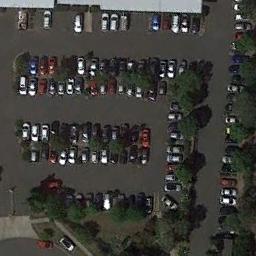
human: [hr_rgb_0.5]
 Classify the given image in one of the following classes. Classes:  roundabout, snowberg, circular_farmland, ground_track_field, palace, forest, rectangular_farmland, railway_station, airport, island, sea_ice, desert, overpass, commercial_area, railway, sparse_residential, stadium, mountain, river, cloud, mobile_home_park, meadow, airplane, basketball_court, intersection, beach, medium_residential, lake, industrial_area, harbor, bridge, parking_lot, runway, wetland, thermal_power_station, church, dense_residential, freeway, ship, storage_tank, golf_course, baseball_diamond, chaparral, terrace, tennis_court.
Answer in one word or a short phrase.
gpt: parking_lot